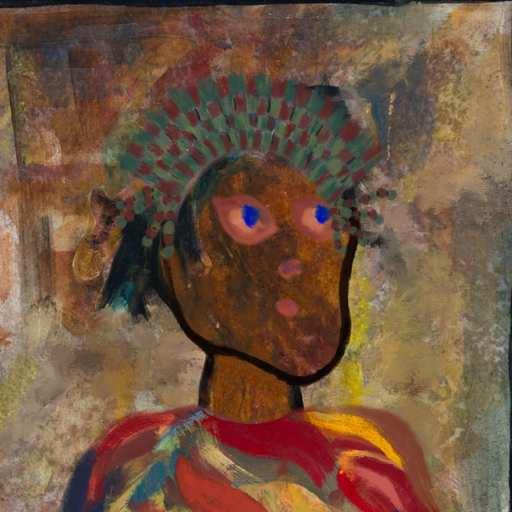
Background: Mosgoul, Head And Neck Side: Mosgoul, Face Side: Mother_And_Son_Mother, Bust: Mother_And_Son_Son, Hair Side: Pipe, Head Accessory: After_Raid_Crown, Second Necklace: Blank, Necklace: Blank, Baby: Blank